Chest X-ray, PA view. Patient: 47 years old, sex M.
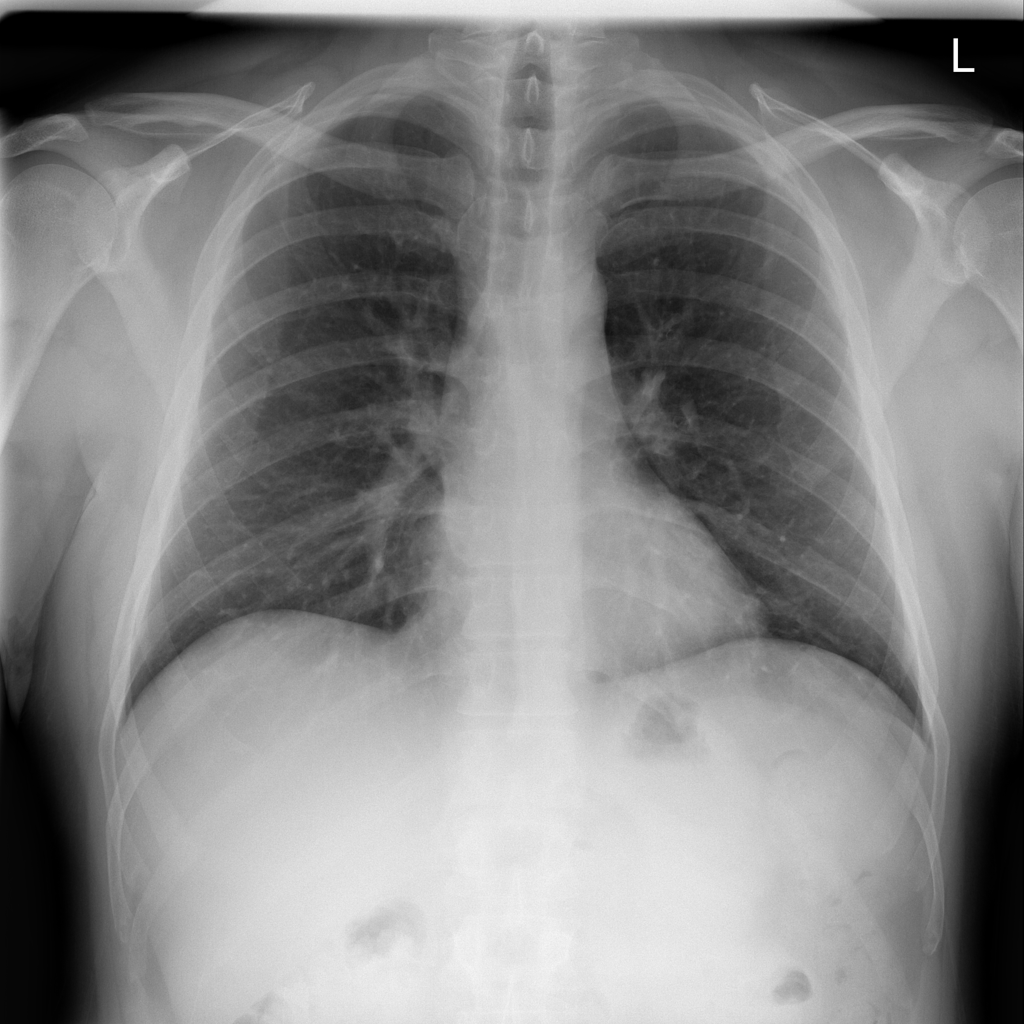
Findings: No Finding